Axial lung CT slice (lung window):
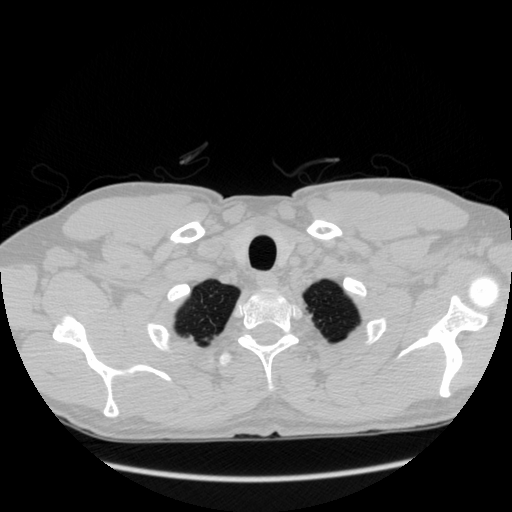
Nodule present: no